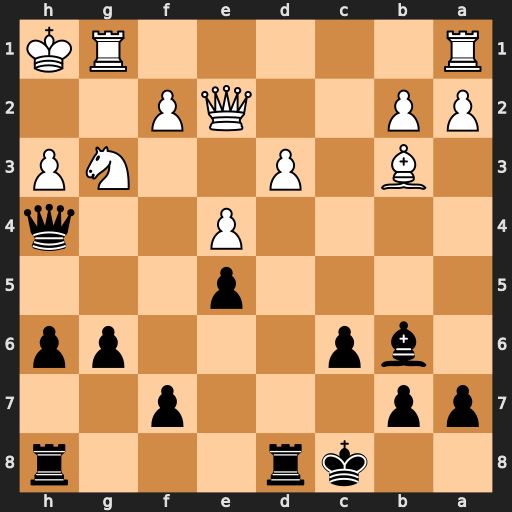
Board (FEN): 2kr3r/pp3p2/1bp3pp/4p3/4P2q/1B1P2NP/PP2QP2/R5RK
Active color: b
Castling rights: -
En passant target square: -
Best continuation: Qxh3#